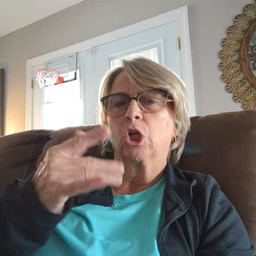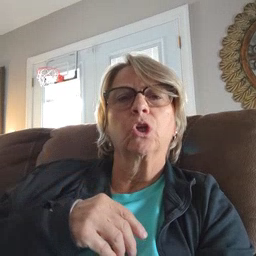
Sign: finger